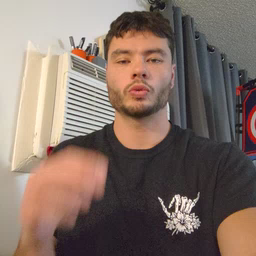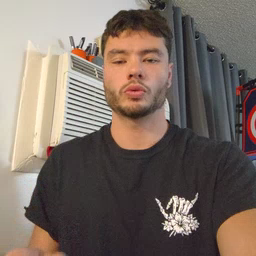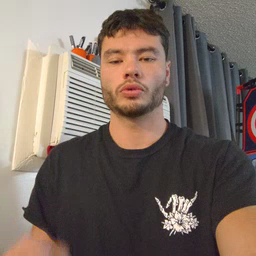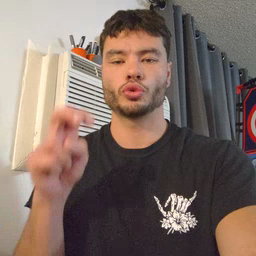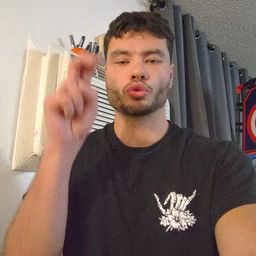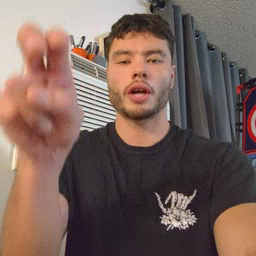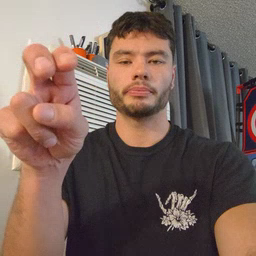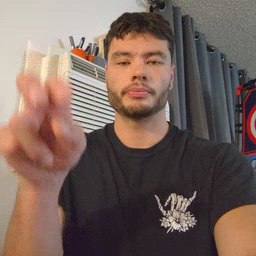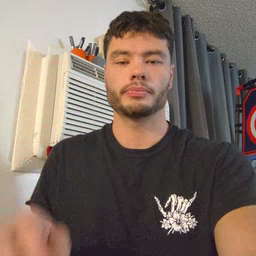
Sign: jump